A scalogram of one vibration snapshot from a rotating bearing is shown, computed with a continuous wavelet transform. Diagnose the bearing from this image, choosing from: normal, inner_race, outer_race, ball.
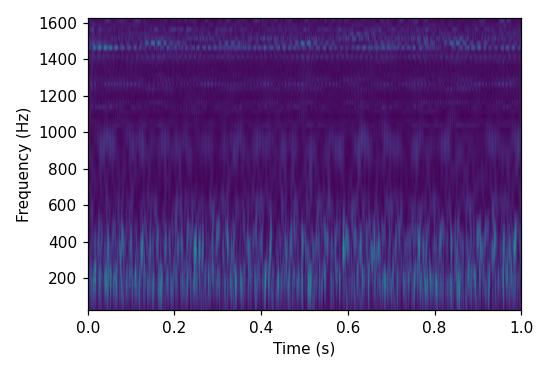
Answer: ball